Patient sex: M
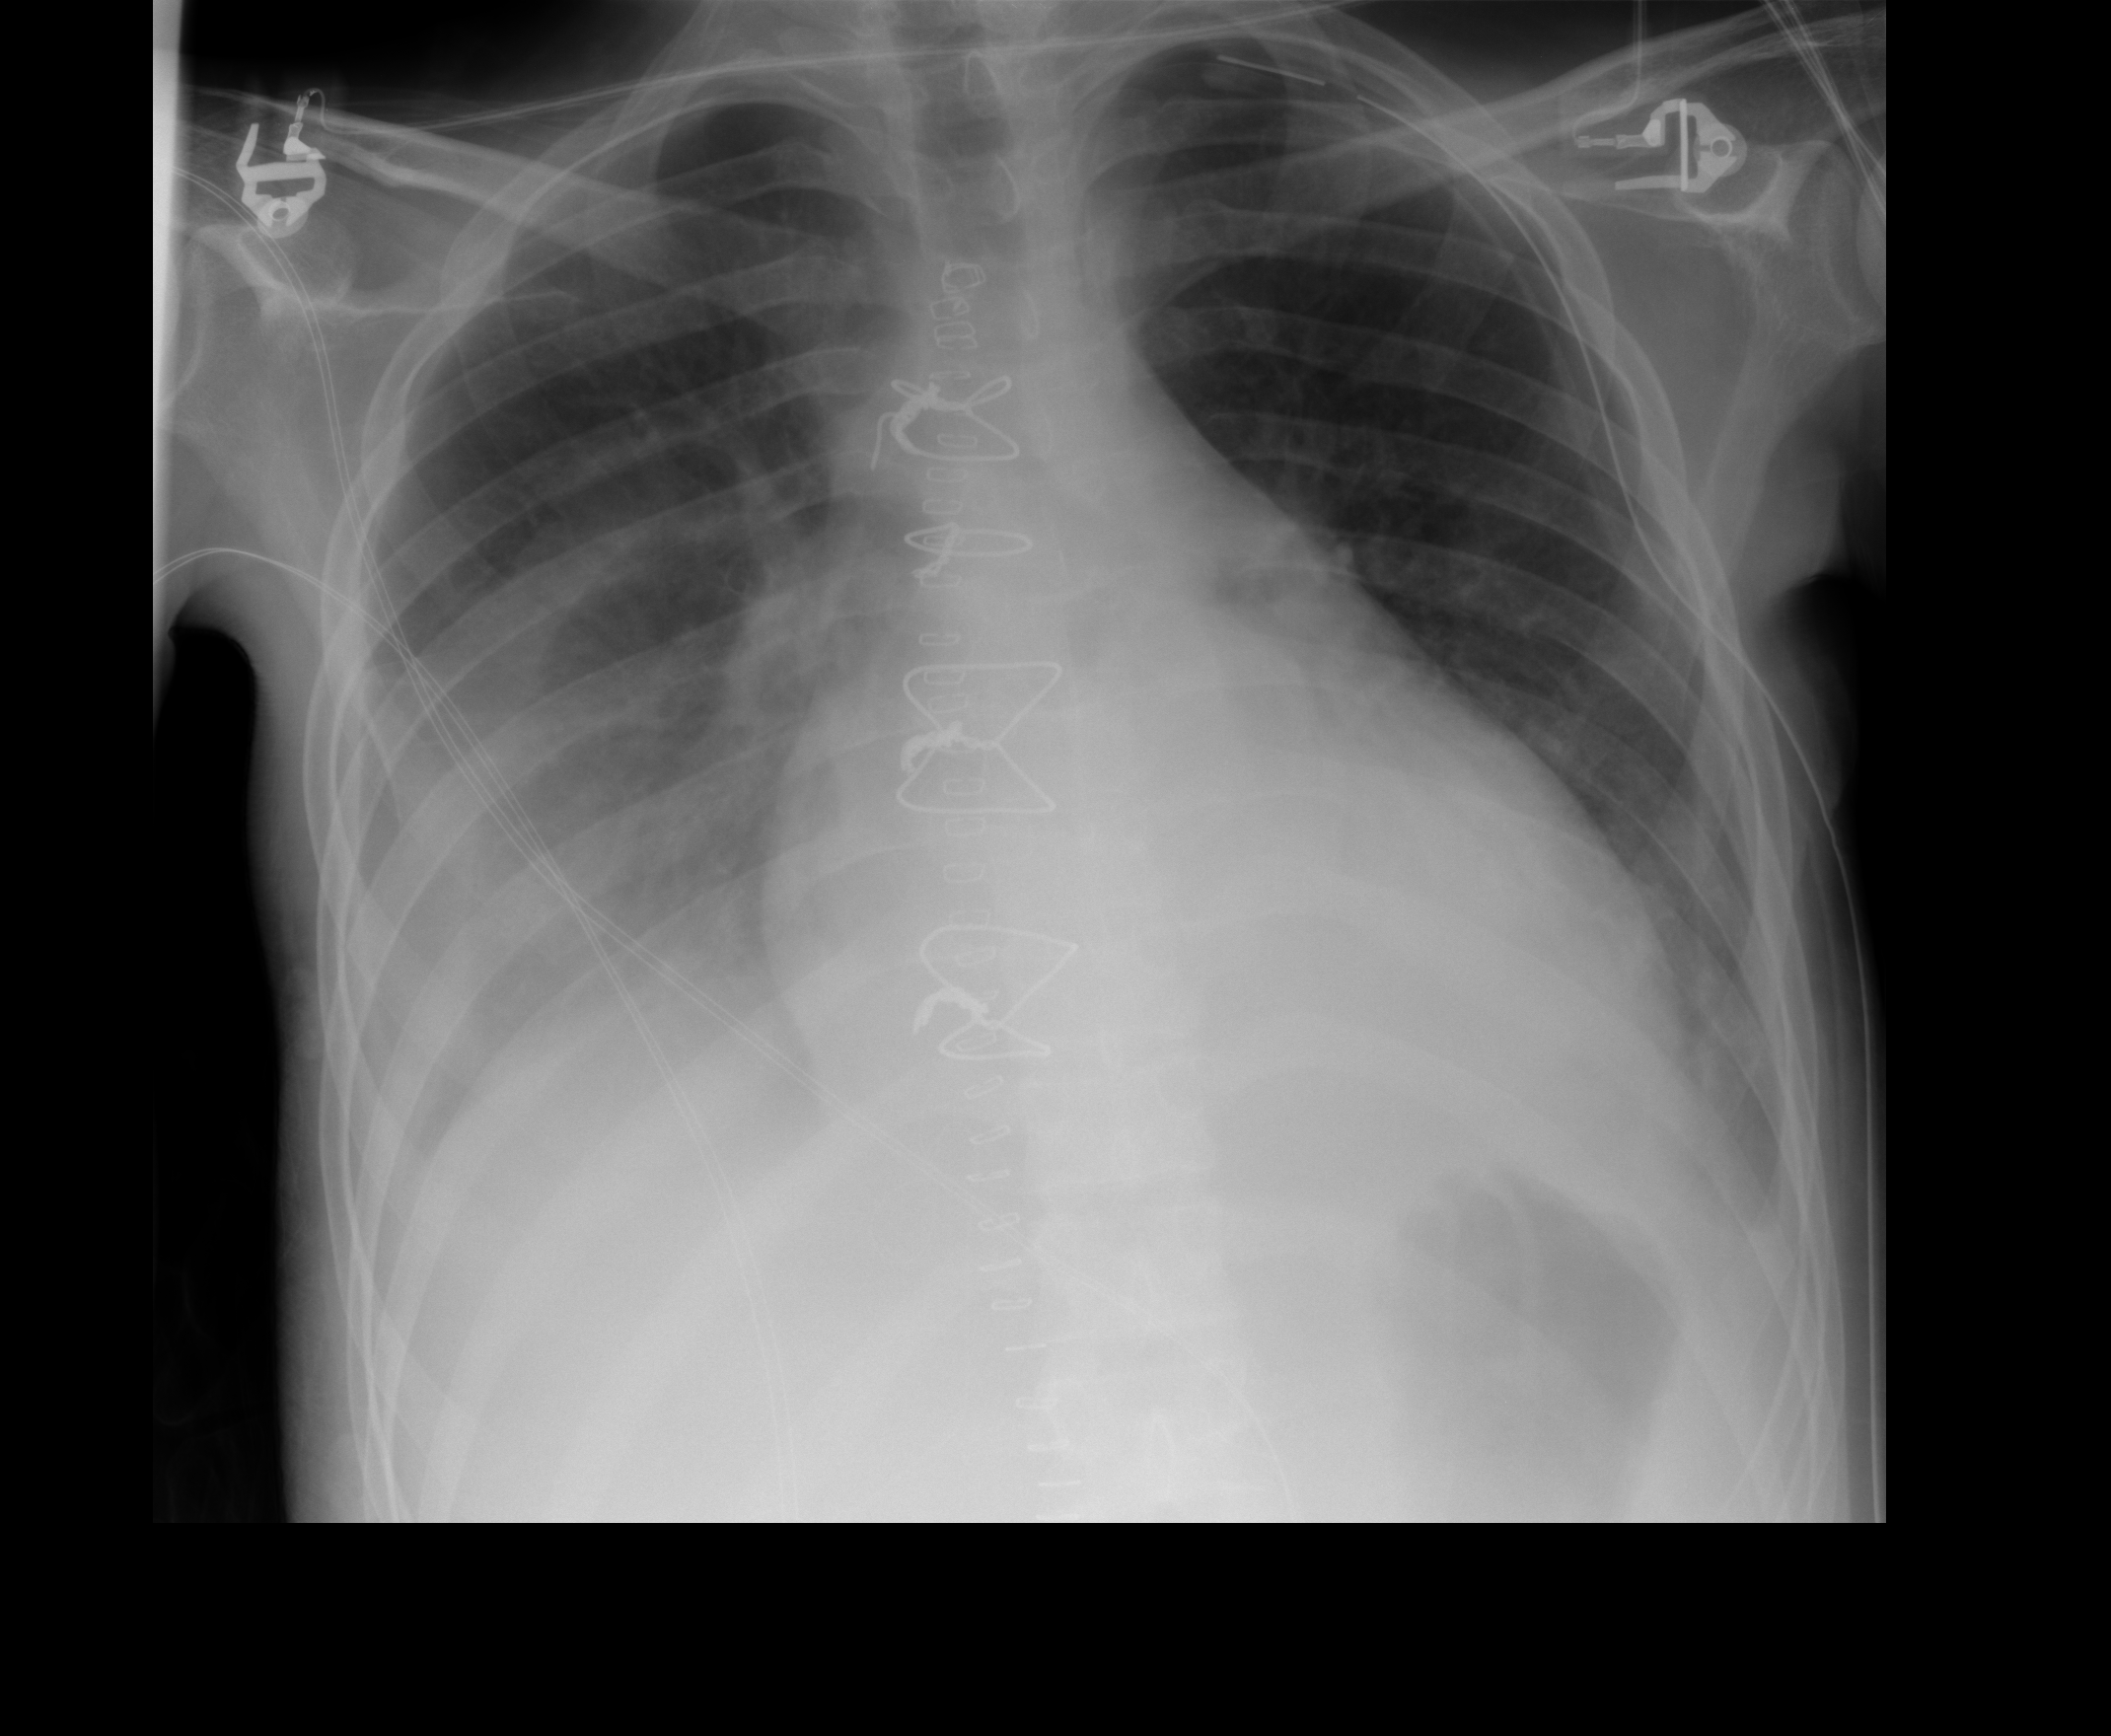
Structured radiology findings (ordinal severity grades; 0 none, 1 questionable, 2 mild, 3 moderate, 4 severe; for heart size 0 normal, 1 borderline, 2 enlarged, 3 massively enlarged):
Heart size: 2
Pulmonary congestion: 0
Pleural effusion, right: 2
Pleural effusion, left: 2
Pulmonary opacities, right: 1
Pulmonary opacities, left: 1
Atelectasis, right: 2
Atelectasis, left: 2